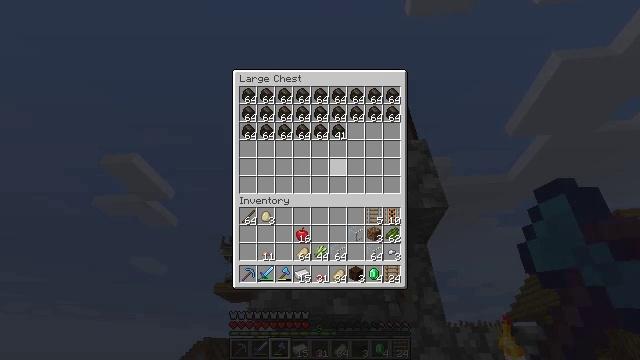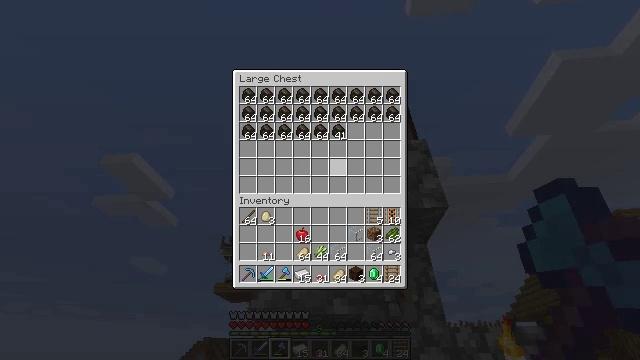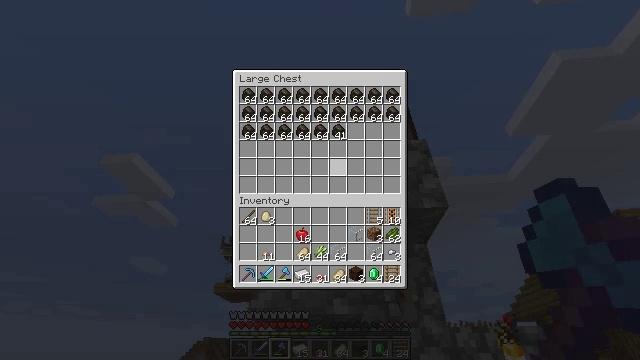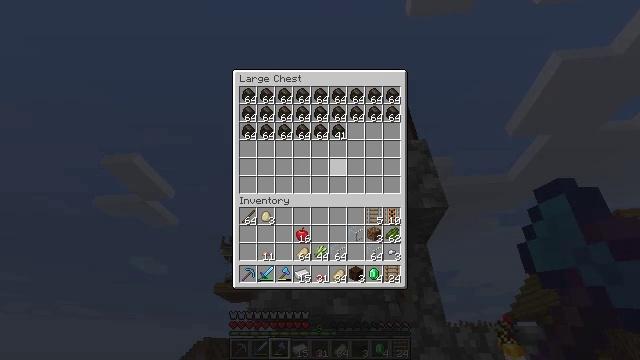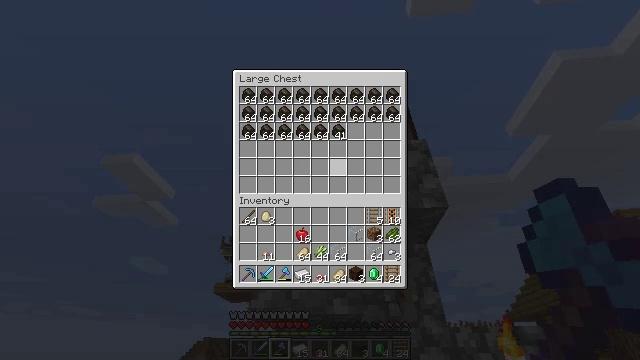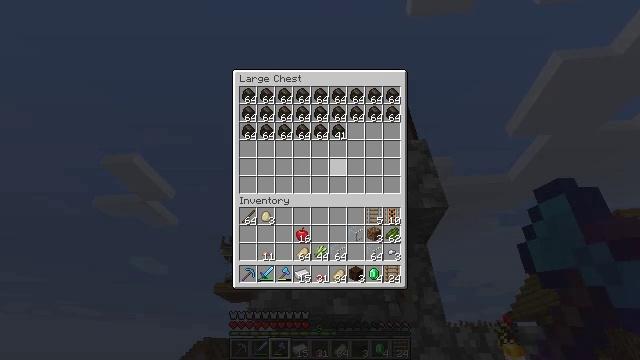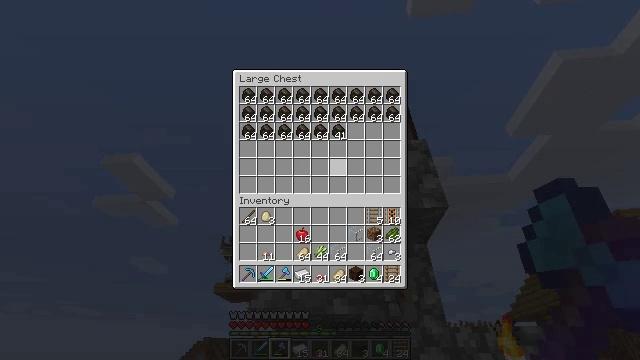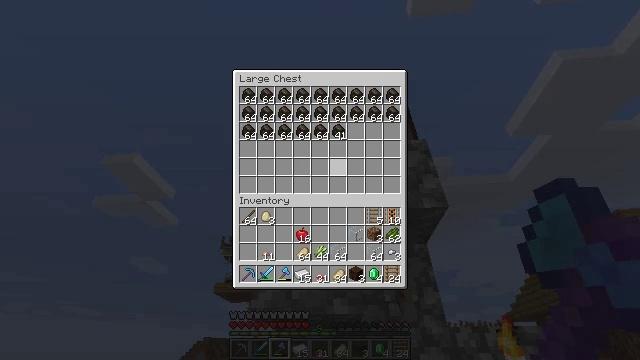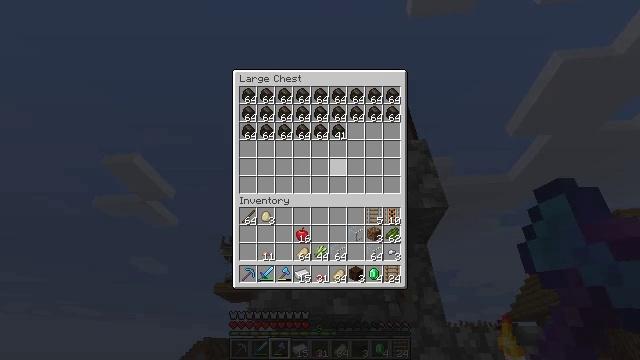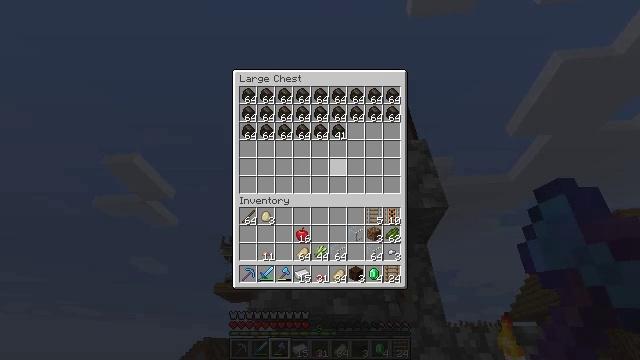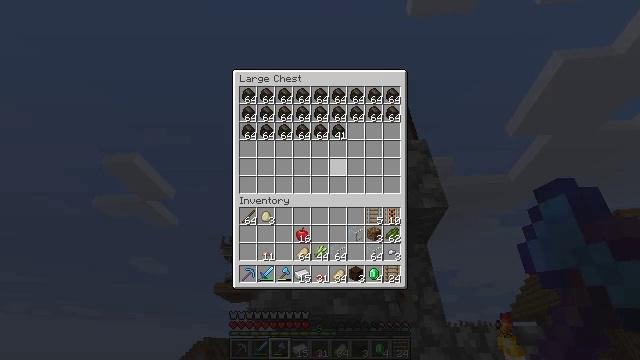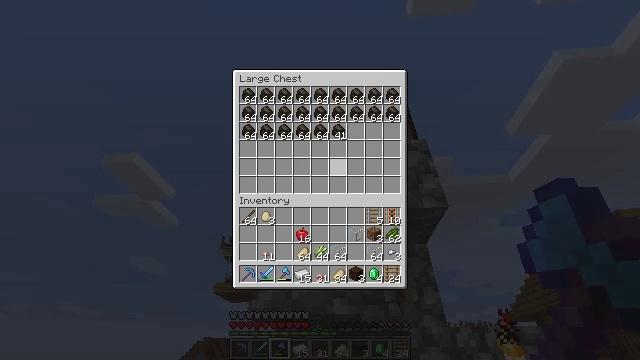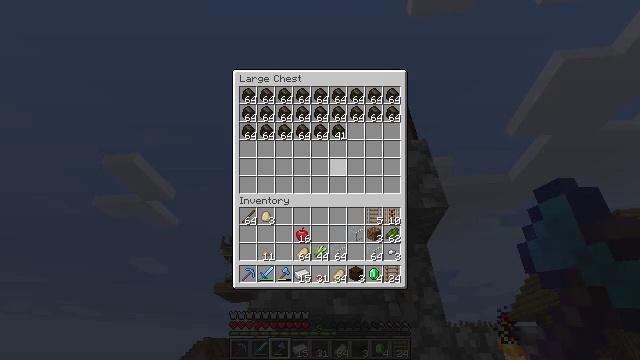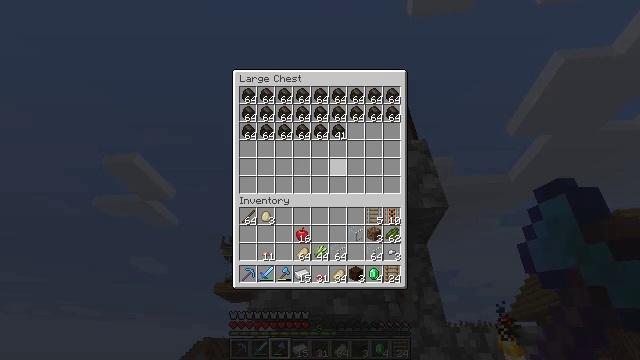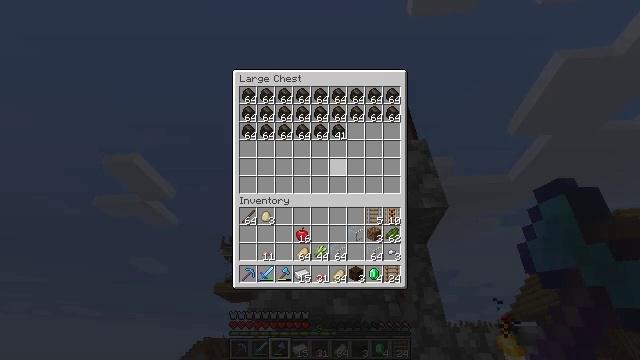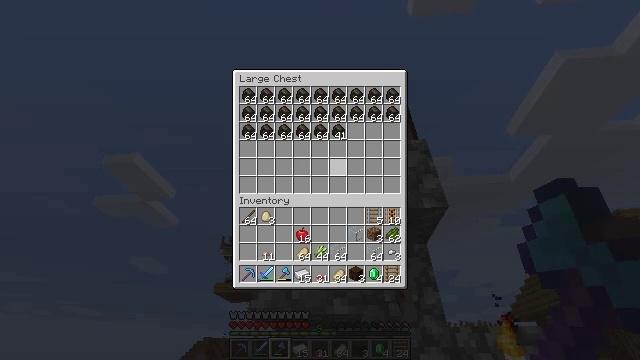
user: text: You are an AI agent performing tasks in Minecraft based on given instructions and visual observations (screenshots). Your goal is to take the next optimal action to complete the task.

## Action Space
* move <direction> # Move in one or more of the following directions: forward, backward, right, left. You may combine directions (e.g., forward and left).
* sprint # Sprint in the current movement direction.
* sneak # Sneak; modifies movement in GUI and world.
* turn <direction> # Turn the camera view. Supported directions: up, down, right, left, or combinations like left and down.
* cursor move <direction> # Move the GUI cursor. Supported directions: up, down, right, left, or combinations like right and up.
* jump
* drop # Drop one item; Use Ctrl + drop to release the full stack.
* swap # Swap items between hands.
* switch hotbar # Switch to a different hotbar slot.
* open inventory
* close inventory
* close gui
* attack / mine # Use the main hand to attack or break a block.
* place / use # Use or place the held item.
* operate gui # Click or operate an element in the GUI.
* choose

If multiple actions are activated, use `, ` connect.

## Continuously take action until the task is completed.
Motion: motion action
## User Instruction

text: Use cactus to craft a green dye.
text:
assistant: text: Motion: no_op
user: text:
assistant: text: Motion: no_op
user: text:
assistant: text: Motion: no_op
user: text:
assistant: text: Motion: no_op
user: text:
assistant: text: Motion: no_op
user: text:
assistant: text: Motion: no_op
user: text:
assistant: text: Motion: no_op
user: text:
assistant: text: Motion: no_op
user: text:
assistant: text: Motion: no_op
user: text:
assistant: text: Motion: no_op
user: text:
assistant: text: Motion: no_op
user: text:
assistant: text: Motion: no_op
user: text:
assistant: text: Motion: no_op
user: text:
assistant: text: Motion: no_op
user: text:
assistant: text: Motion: no_op
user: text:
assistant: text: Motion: no_op
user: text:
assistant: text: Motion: no_op
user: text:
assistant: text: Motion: no_op
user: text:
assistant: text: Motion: no_op
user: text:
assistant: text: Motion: no_op
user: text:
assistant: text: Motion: no_op
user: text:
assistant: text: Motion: no_op
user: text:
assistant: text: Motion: no_op
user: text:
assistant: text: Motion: no_op
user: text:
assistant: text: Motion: no_op
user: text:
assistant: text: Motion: no_op
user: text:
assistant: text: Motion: no_op
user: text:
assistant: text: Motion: no_op
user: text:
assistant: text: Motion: no_op
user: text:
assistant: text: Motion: no_op